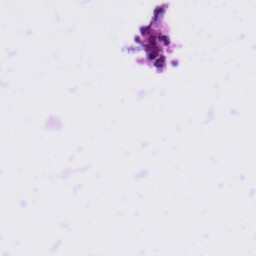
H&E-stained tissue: Tonsil